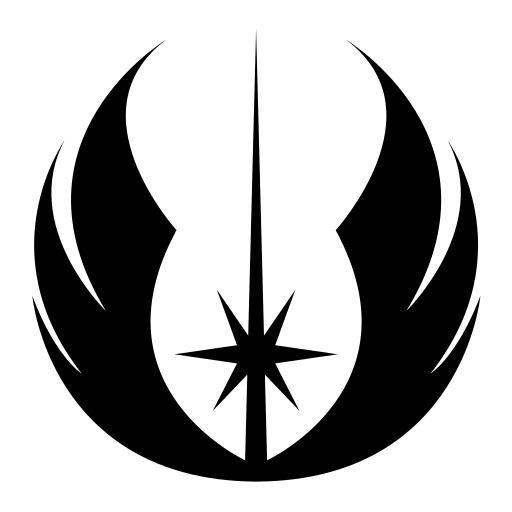
Tags: icon, FontAwesome, fa-icon, brand, jedi, order